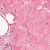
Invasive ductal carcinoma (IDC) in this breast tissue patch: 0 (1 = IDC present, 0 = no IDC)